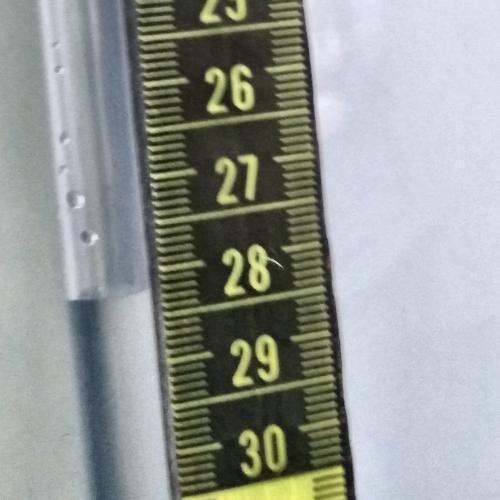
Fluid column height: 28.2 cm